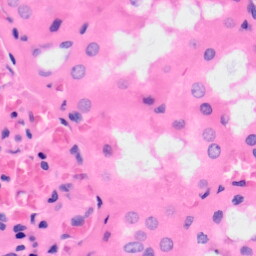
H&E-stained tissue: Kidney